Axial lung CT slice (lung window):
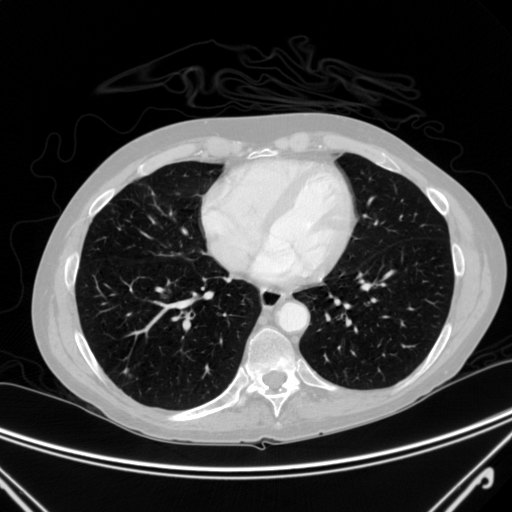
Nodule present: yes
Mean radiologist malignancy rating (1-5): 3